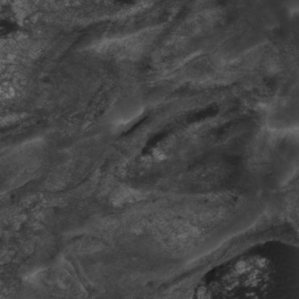
Label: non_frost